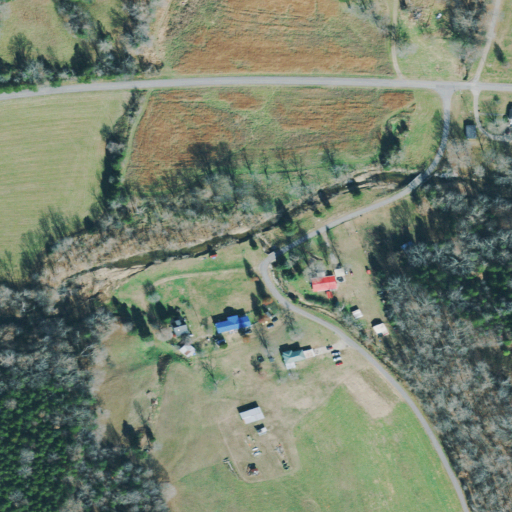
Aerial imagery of valley in Tennessee named Smith Hollow containing pasture, deciduous forest, open development, mixed forest, evergreen forest, and low intensity development